Aerial crown-view tile of a tropical tree (Barro Colorado Island, Panama), acquired 20240918:
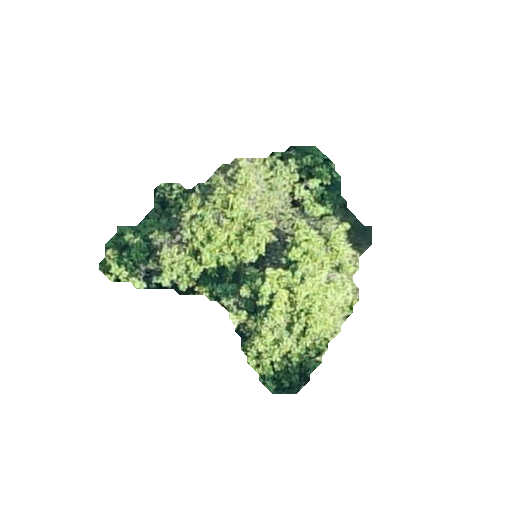
Species: Alseis blackiana
GBIF accepted scientific name: Alseis blackiana
Crown area: 57.873 m²